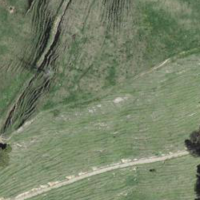
EUNIS habitat code: 23
Species observed at this site:
Aglais urticae